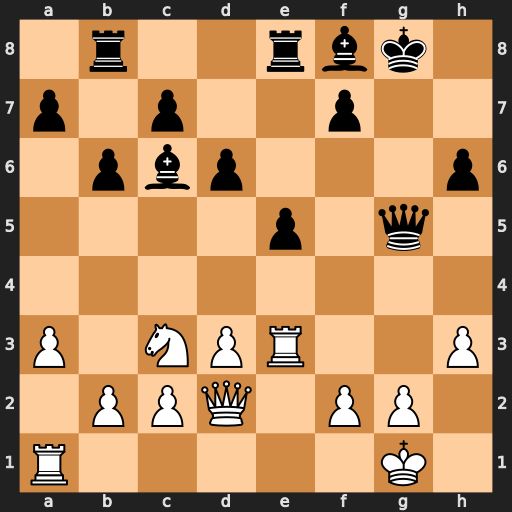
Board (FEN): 1r2rbk1/p1p2p2/1pbp3p/4p1q1/8/P1NPR2P/1PPQ1PP1/R5K1
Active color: w
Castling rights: -
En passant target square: -
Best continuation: Rg3 Qxg3 fxg3